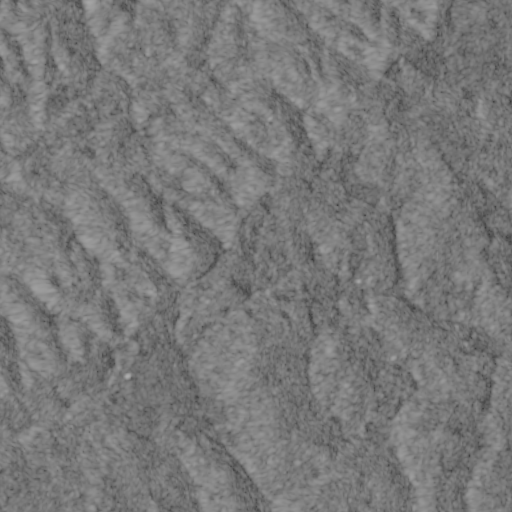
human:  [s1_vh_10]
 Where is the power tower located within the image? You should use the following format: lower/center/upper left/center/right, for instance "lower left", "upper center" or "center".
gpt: The power tower is located in the upper left of the image.
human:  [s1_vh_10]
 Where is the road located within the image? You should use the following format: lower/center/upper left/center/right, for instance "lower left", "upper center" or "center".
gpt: There is no road in the image.

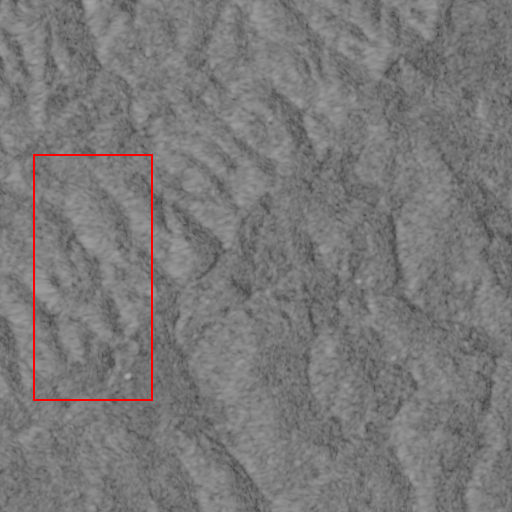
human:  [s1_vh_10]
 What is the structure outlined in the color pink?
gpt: There is no pink outline.
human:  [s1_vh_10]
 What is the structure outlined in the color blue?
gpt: There is no structure outlined in blue.